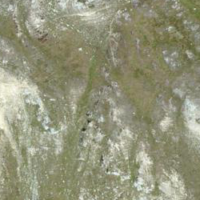
EUNIS habitat code: 26
Species observed at this site:
Bistorta officinalis